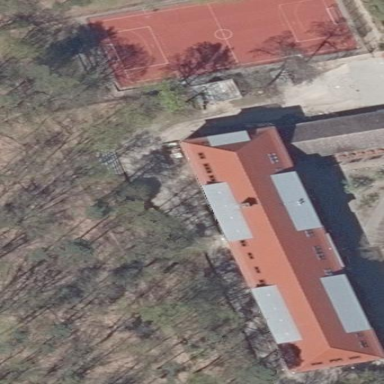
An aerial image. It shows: School building with hipped roof made of red roof tiles.